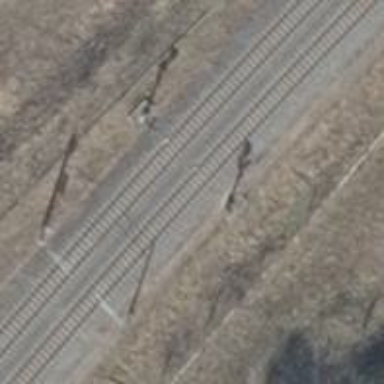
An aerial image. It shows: Railway signal.